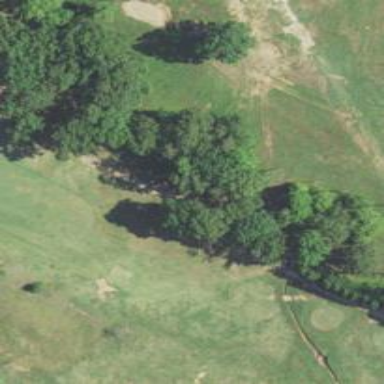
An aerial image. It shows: Asphalt service road used as golf cart path.